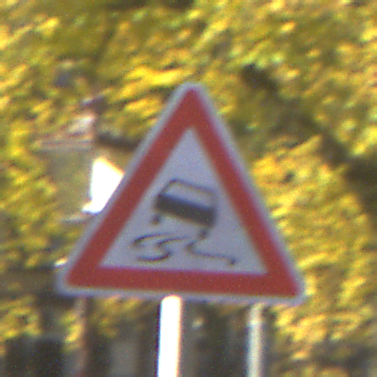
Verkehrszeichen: SchleuderOderRutschgefahr
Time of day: SunriseSunset
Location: Outdoor (Urban)
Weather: PartlyCloudy
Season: Autumn
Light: Natural